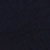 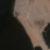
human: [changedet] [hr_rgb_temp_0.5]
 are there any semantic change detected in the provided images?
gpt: A wide island made of dredged sand and rock has been built in the sea.